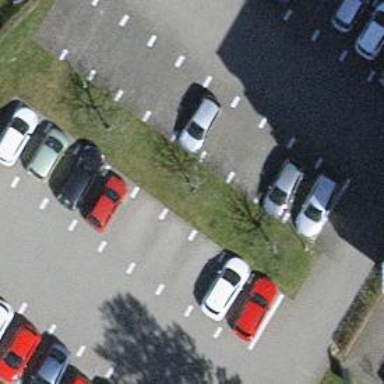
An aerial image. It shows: Parking area with surface.